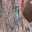
Label: 1